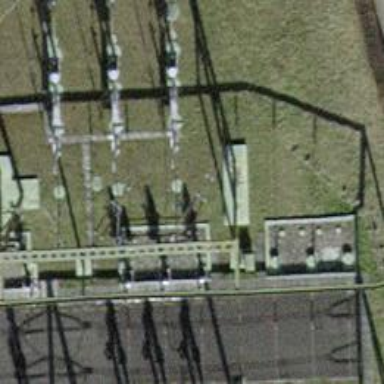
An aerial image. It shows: Insulator used in power systems.